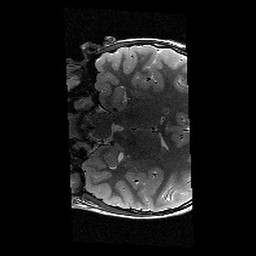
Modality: T2w
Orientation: coronal
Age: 11
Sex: male
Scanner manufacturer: siemens
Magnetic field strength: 3 T
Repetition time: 9.23 s
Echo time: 0.067 s